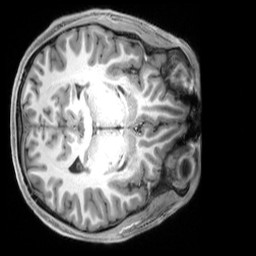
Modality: T1w
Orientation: axial
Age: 28
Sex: male
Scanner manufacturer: siemens
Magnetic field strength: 3 T
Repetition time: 2.3 s
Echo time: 0.00229 s